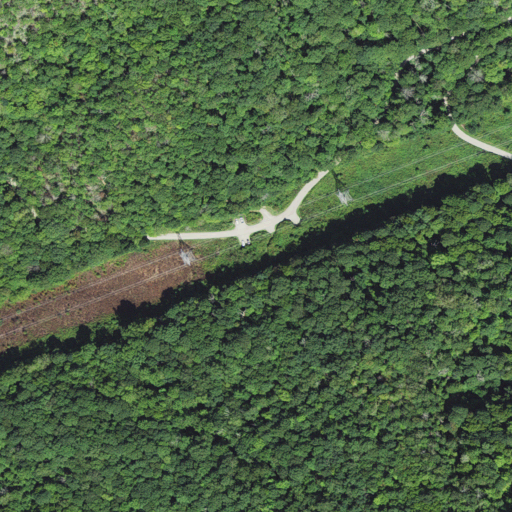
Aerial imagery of gap in North Carolina named Tellico Gap containing deciduous forest, mixed forest, open development, shrub, and low intensity development